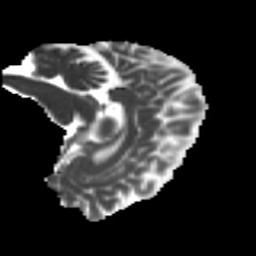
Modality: MD
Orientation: sagittal
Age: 28
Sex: female
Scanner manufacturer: ge
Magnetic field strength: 3 T
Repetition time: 7.8 s
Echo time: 0.0606 s